Interaction volume radius: 10 \u00c5
Interaction volume height: 20 \u00c5
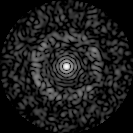
Disorder parameter: 0.8438